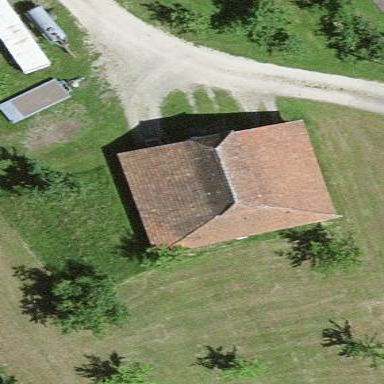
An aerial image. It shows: Barn.